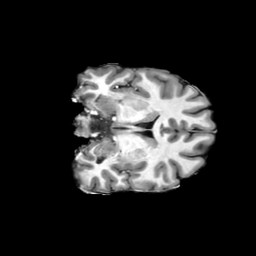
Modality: T1w
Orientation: coronal
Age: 41
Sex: male
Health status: ill